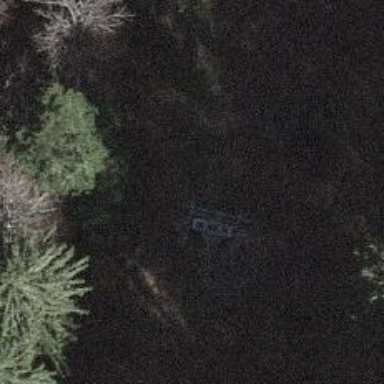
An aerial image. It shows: Chair lift captured from aerial perspective.